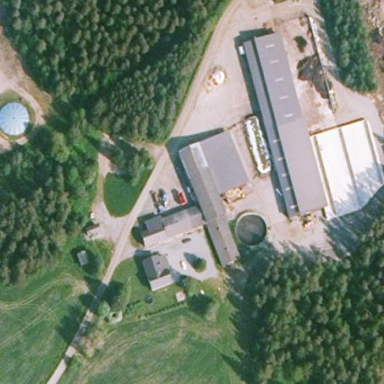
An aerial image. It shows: Farm auxiliary building.